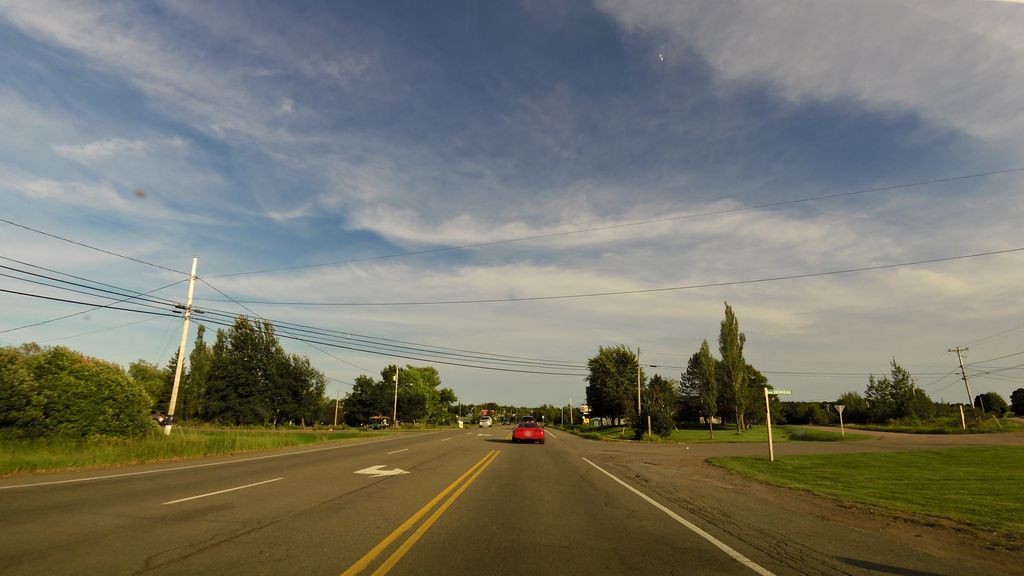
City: charlottetown